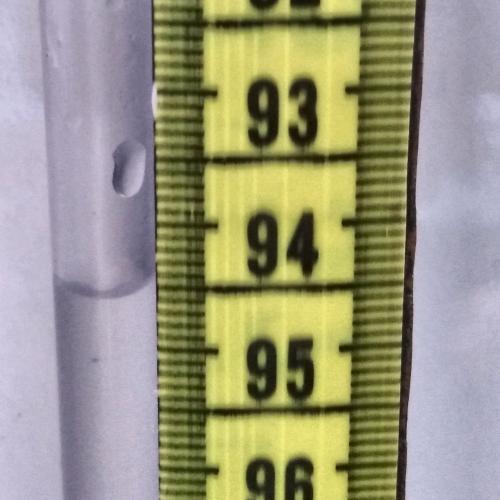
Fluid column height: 94.5 cm